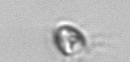
Label: Balanion